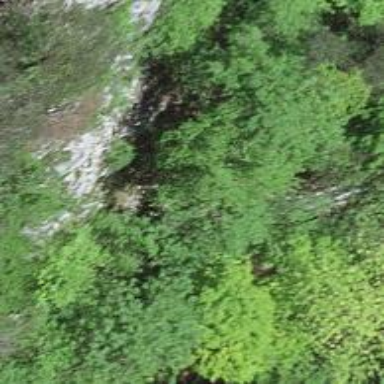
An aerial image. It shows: Natural cliff.